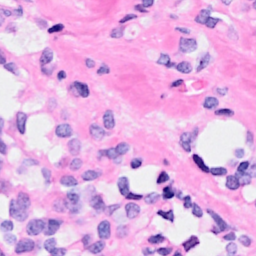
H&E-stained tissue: Breast